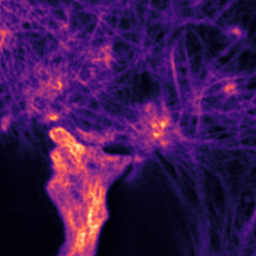
Label: Super-resolution F-actin image